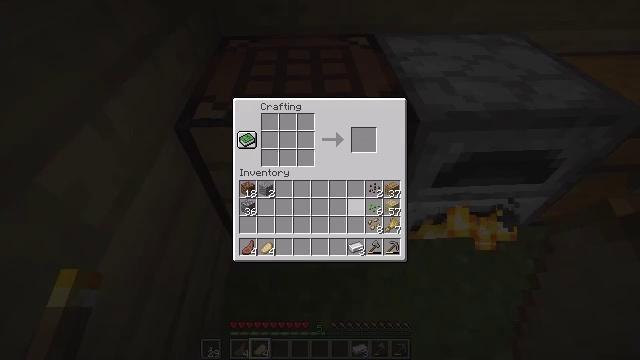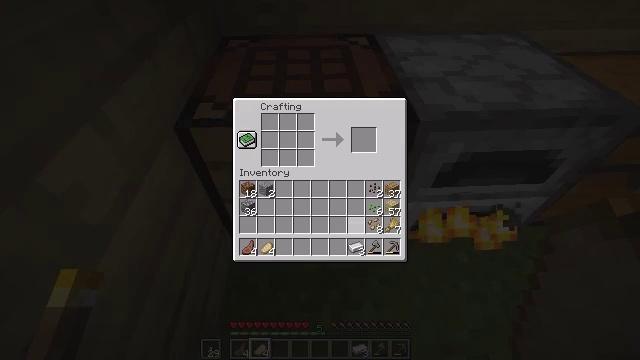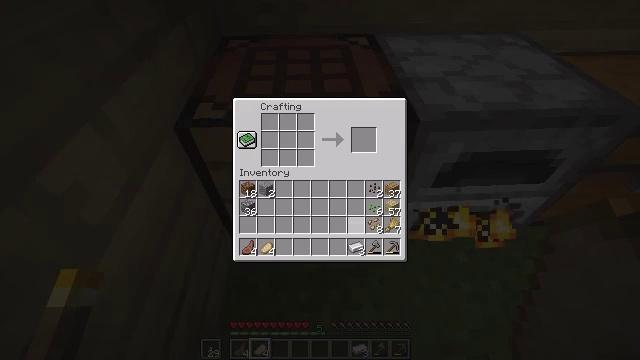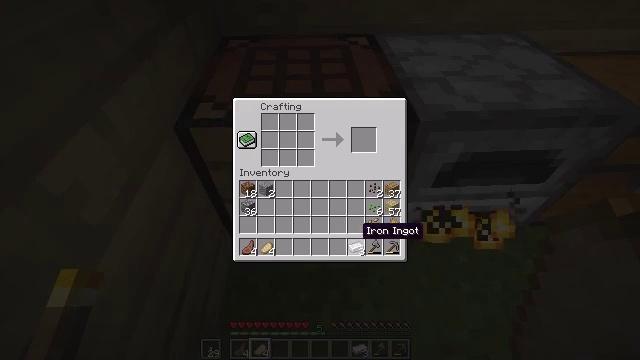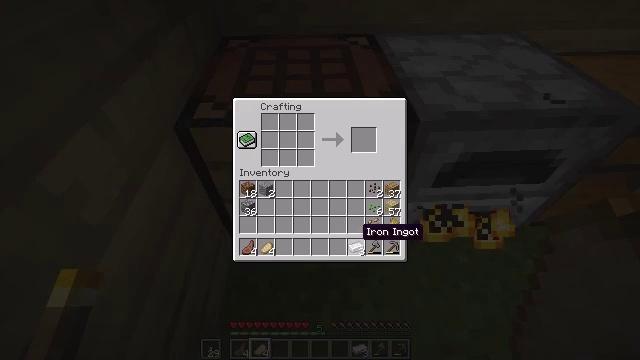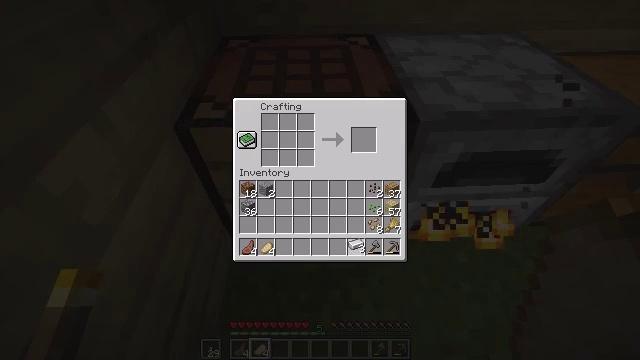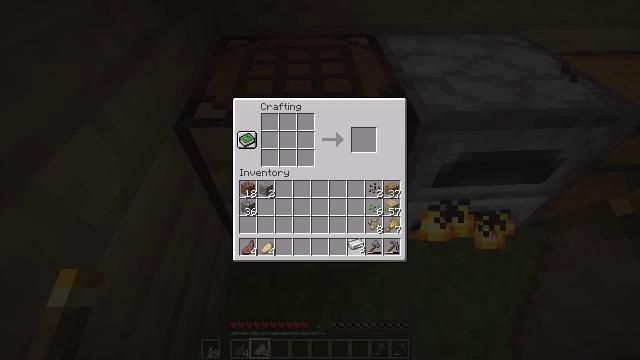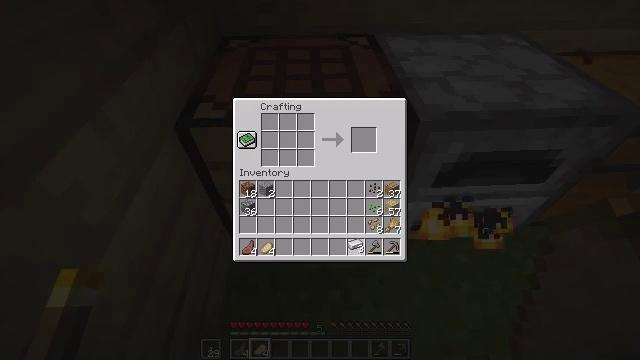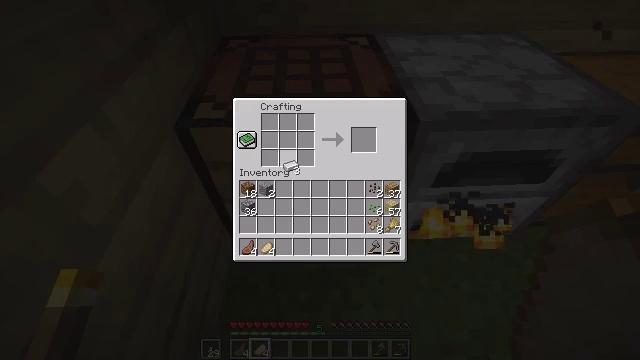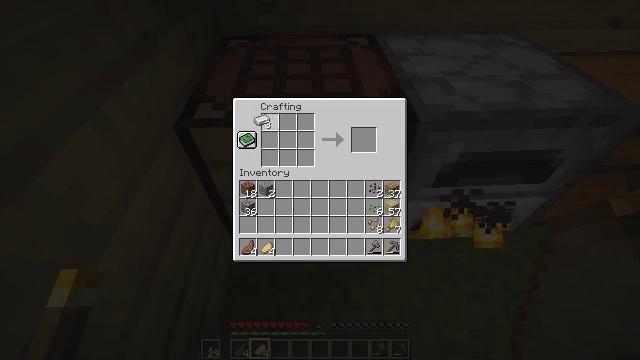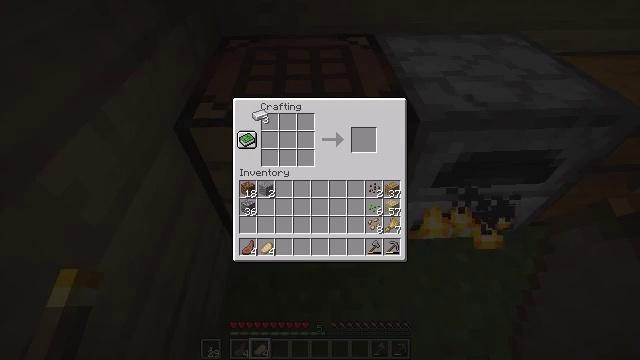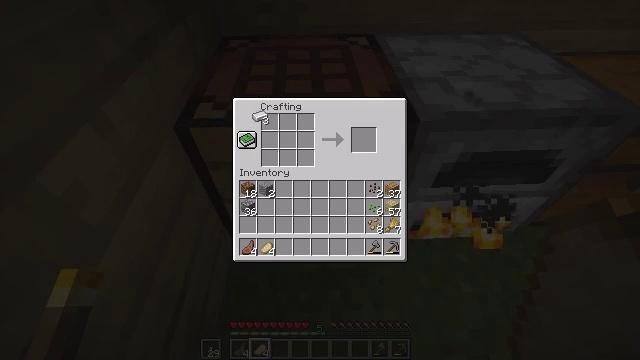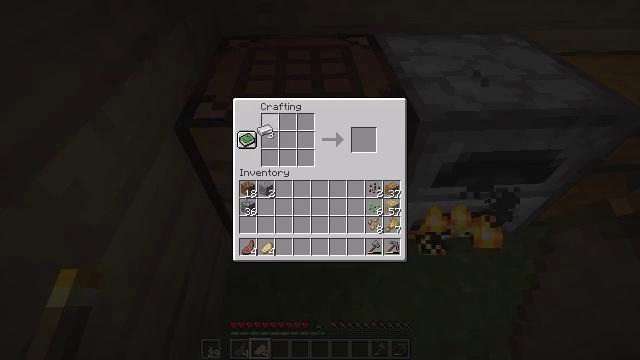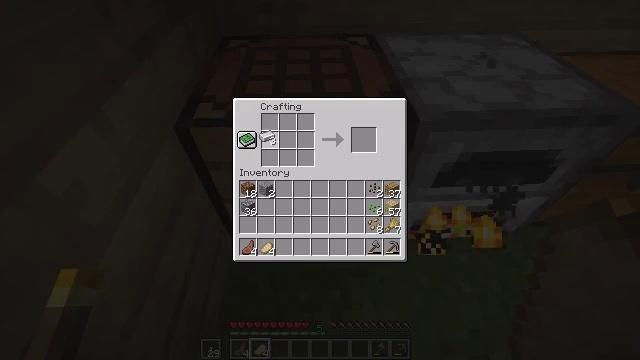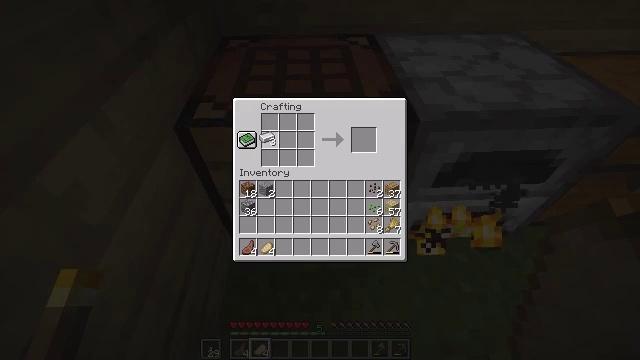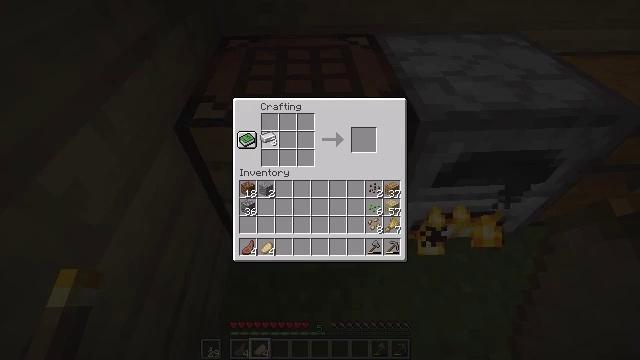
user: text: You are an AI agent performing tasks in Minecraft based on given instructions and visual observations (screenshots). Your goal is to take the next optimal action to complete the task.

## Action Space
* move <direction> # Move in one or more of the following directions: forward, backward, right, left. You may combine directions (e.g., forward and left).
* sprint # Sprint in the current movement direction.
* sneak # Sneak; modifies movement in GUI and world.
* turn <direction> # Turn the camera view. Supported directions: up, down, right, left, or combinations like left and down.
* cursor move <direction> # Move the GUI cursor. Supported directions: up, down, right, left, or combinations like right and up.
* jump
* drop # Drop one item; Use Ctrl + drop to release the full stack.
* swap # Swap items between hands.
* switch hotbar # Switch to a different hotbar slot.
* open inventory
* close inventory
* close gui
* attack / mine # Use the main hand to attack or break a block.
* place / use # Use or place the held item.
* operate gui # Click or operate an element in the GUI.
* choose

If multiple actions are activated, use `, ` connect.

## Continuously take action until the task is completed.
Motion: motion action
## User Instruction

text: Combine iron ingots to craft a bucket.
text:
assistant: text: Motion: cursor move down
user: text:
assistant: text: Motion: cursor move down
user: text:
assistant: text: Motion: cursor move down
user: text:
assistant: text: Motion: no_op
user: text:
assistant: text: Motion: operate gui
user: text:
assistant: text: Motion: operate gui
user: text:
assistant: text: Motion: operate gui
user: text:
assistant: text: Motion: cursor move left and up
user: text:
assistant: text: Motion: cursor move left and up
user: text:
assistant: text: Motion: no_op
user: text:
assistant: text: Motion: no_op
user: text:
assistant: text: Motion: cursor move down
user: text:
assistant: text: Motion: no_op
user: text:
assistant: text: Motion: no_op
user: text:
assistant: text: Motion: no_op
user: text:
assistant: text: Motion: choose
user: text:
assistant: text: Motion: choose
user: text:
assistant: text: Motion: choose
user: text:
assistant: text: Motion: no_op
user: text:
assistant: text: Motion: cursor move right and down
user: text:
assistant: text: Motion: cursor move right
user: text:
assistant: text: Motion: no_op
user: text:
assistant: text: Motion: no_op
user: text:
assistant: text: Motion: no_op
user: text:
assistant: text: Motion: no_op
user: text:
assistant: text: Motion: no_op
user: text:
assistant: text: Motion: no_op
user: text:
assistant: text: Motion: choose
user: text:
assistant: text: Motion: choose
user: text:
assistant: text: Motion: no_op